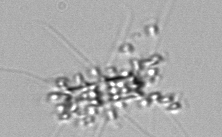
Label: Chaetoceros_didymus_TAG_external_flagellate